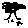
Label: tree